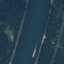
Land use / land cover: River